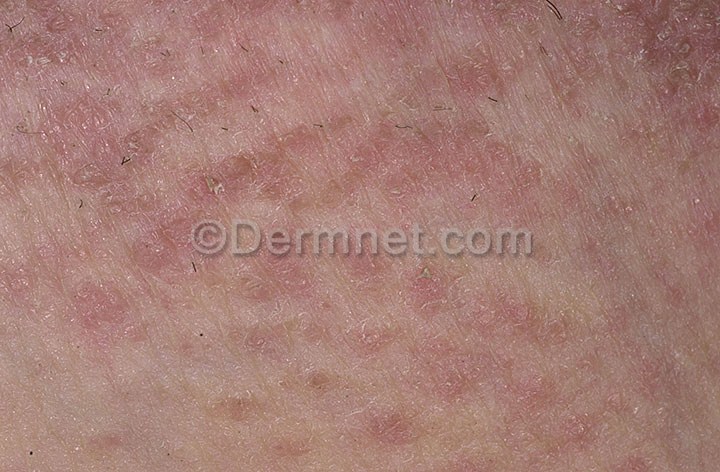
Disease: Psoriasis pictures Lichen Planus and related diseases